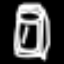
Label: bed